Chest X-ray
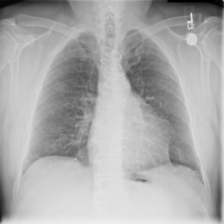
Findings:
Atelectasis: negative
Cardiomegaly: negative
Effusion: negative
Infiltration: negative
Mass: negative
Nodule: negative
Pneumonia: negative
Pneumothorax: negative
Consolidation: negative
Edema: negative
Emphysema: negative
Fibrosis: negative
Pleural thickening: negative
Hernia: negative